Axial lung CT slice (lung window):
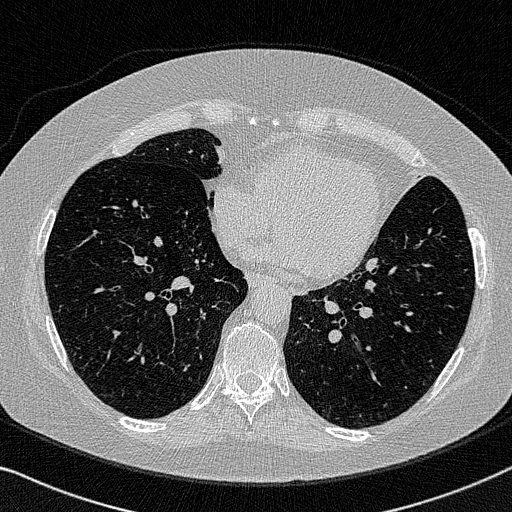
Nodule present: no